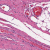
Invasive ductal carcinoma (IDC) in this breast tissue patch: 0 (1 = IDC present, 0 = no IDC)